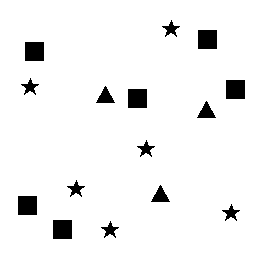
Squares: 6
Triangles: 3
Stars: 6
Total shapes: 15